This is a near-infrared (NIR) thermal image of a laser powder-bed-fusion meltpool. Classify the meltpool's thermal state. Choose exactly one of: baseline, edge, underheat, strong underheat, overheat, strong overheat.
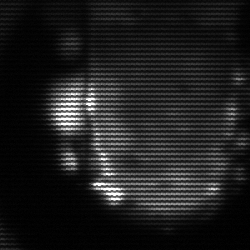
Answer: baseline